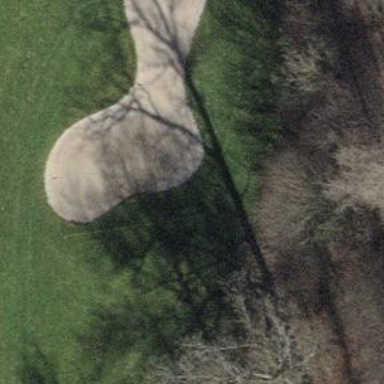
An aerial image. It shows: Golf bunker filled with natural sand.